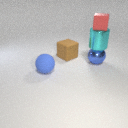
large brown rubber cube to the left of large blue metal sphere